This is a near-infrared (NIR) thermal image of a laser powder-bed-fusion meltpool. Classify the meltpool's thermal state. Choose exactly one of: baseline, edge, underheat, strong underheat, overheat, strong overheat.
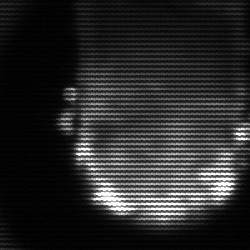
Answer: baseline